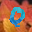
Label: 0